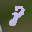
Label: 8